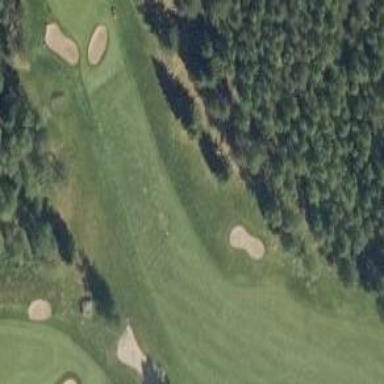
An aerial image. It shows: Golf fairway surrounded by grass.